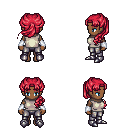
a pixel art fantasy rpg character, female body template, human, dark skin, white sleeveless shirt, metal pants, ruby red princess hairstyle, white cloth bracers, metal boots, four views (front, back, left, right), 2x2 character sprite sheet, small pixel art, hard edges, no anti-aliasing